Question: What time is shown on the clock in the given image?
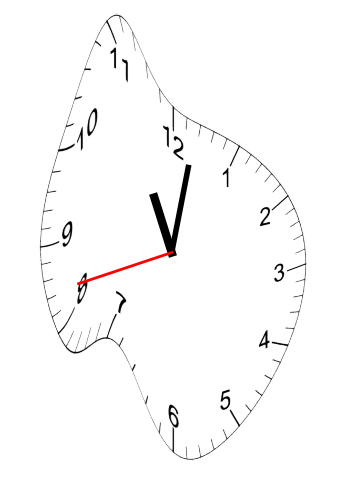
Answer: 11:01:42